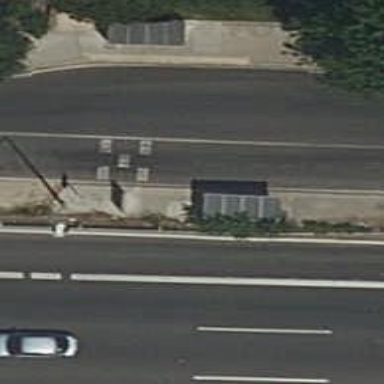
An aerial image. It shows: Bus stop with platform for public transport.